Question:
I am trying to access the first two letters of each index in a numpy array in python:
I have read previous forum of the error "'int' object is not subscriptable , I know it;s not a string, but for my work it's better to be numpy.array or if anyone suggest me with another thing, please help,
Here is my code:
'''
import numpy as np
import os
import os.path
with open('trial.dat', 'r') as f:
data = f.readlines()
data = [(d+' ')[:d.find('#')].rstrip() for d in data]
x=len(data[0])
x_1=eval(data[0])
y=np.concatenate(x_1)
print(type(y))
for i in range (x):
if y[i[:2]]=='IS': # expected to be IS andso on.depened on the index
print('ok-CHOICE ONE ')
elif y[i[:2]]=='AT':
print('NOTok ')
else:
print()
'''
Data to be used in the .dat file:
'''
[["IS-2","AT-3","IS-4"]] # TYPE OF GN
'''
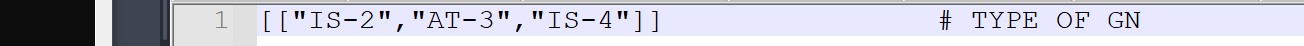
Answer: You can't efficiently slice string elements with '[:2]', but you can use 'astype' to truncate the strings:
'''
In [306]: alist = ["IS-2","AT-3","IS-4"]
In [307]: np.array(alist)
Out[307]: array(['IS-2', 'AT-3', 'IS-4'], dtype='<U4')
In [309]: np.array(alist).astype('U2')
Out[309]: array(['IS', 'AT', 'IS'], dtype='<U2')
'''
The resulting array could be tested against 'IS' etc:
'''
In [310]: np.array(alist).astype('U2')=='IS'
Out[310]: array([ True, False, True])
In [311]: np.array(alist).astype('U2')=='AT'
Out[311]: array([False, True, False])
'''
Using two 'where' steps:
'''
In [312]: np.where(Out[309]=='IS', "ok-CHOICE ONE", Out[307])
Out[312]: array(['ok-CHOICE ONE', 'AT-3', 'ok-CHOICE ONE'], dtype='<U13')
In [313]: np.where(Out[309]=='AT', "NOTok", Out[312])
Out[313]: array(['ok-CHOICE ONE', 'NOTok', 'ok-CHOICE ONE'], dtype='<U13')
'''
'np.select' could probably used as well.